Interaction volume radius: 5 \u00c5
Interaction volume height: 10 \u00c5
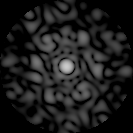
Disorder parameter: 0.8582